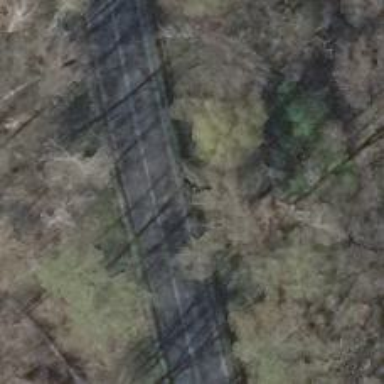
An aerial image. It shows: Wildlife crossing tunnel.